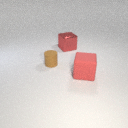
small brown rubber cylinder to the left of large red rubber cube